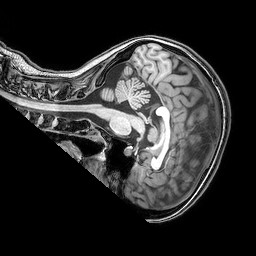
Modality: T1w
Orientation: sagittal
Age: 18
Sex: female